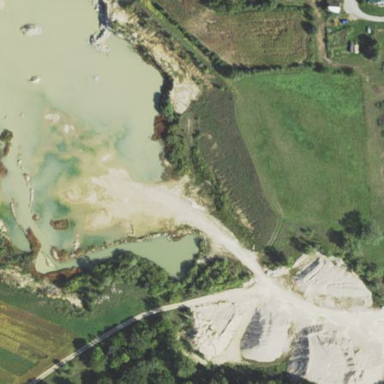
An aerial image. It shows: Quarry area.